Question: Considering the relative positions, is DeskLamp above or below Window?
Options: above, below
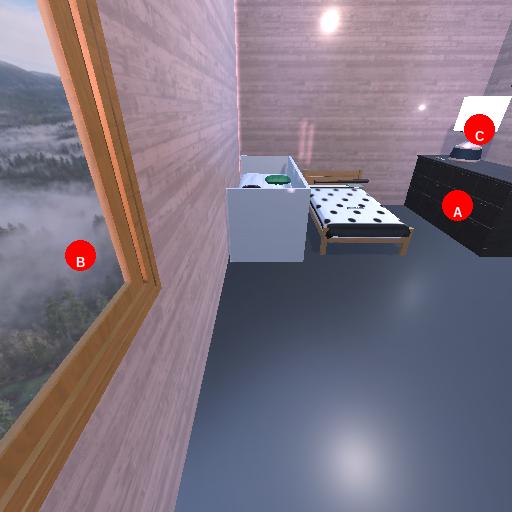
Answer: above